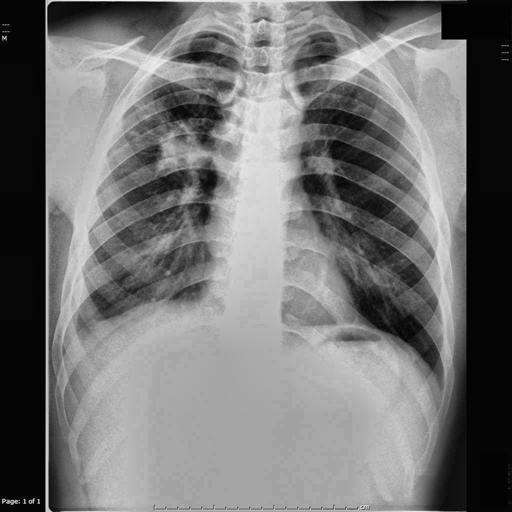
Finding: TUBERCULOSIS